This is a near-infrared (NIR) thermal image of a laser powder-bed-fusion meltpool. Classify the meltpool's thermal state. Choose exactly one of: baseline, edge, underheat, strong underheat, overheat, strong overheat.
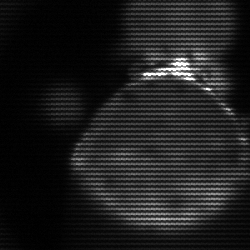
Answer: edge